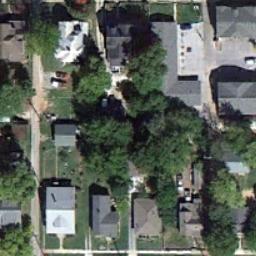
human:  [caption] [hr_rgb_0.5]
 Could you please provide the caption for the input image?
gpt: There are a lot of trees in mid-sized residential areas .

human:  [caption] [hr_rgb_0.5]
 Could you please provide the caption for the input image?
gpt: There are many buildings in medium residential area .

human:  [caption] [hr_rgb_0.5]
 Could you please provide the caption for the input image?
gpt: The medium residential area has some neatly arranged houses and trees .

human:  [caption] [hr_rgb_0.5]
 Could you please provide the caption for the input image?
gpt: The medium residential is on the grass next to some trees .

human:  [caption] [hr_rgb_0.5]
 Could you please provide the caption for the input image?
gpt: There are some gray buildings and green trees on the medium residential area .